Question: I have a project which I am going to convert it into runnable jar file. I am storing some of the configurations in my ini file with using 'ini4j'.
It works when I simply set the directory 'getConf = new Ini(new FileReader(path));', but it wont work when I use 'getResourceAsStream()'
'''
public class IniReader {
// When I set it like that, it works..
private static String path = "../conf.ini";
public static String readIni(String val, String getOb, String fetchOb) {
Ini getConf = null;
try {
// When I set it like that, it works..
getConf = new Ini(new FileReader(path));
// I want to use this version but I am getting null error.
//getConf = new Ini(new BufferedReader(new InputStreamReader(Thread.currentThread().getContextClassLoader().getResourceAsStream("conf.ini"))));
} catch (InvalidFileFormatException e) {
System.err.print("Error InvalidFileFormat : " + e.getMessage() + "
");
e.printStackTrace();
} catch (FileNotFoundException e) {
System.err.print("Error FileNotFoundException : " + e.getMessage() + "
");
e.printStackTrace();
} catch (IOException e) {
System.err.print("Error IOException : " + e.getMessage() + "
");
e.printStackTrace();
}
return val = getConf.get(getOb).fetch(fetchOb);
}
'''
When I try to read my iniFile I am getting the error below;
'''
Exception in thread "main" java.lang.NullPointerException
at java.io.Reader.<init>(Reader.java:78)
at java.io.InputStreamReader.<init>(InputStreamReader.java:113)
at org.ini4j.Ini.load(Ini.java:104)
at org.ini4j.Ini.<init>(Ini.java:56)
at com.test.ttf.IniReader.readIni(IniReader.java:28)
at com.test.ttf.SlashSCR.InitProg(SlashSCR.java:116)
at com.test.ttf.InitProg.main(InitProg.java:18)
'''
This is where I want to read .ini file

I also tried the following;
'''
Ini getConf= new Ini();
getConf.load(Thread.currentThread().getContextClassLoader().getClass().getResourceAsStream("../conf.ini"));
'''
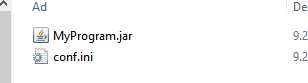
Answer: When you want to load the config from the jar, you can use the path 'getResource()' and 'getResourceAsStream()' functions.
The 'NullPointerException' indicates (most likely, because it is always hard to tell with many statements on one line) that the resource was not found (which silently returns 'null')
If you want to load it from a local file, then you just do it the original method (with the 'FileReader') . However you have to set the path relative to the execution directory (where you run 'java' from). This most likely is the same directory as your jar. In that case you should use '"conf.ini"' instead of '"../conf.ini"'